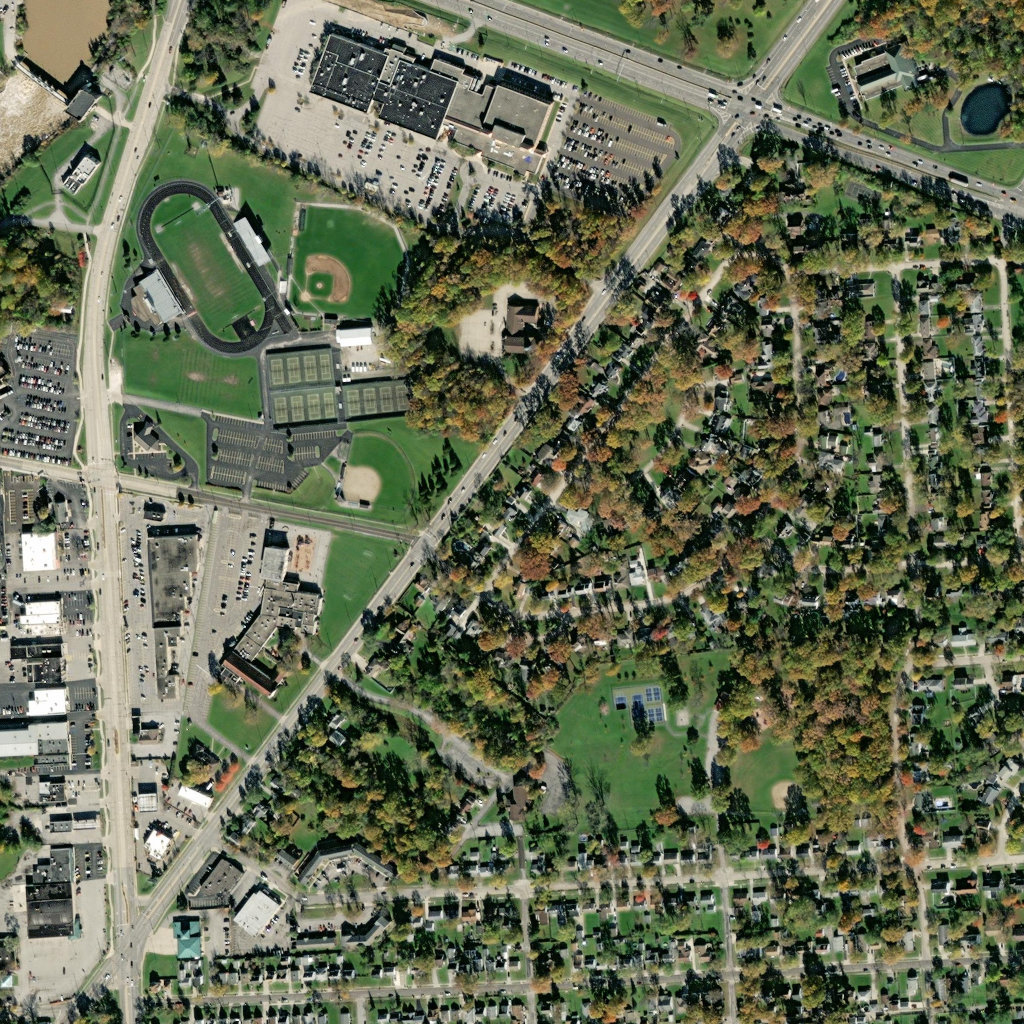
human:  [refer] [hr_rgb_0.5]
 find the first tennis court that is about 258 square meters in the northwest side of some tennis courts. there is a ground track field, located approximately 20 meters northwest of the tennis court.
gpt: <box>[[26, 35, 27, 37, 0]]</box>